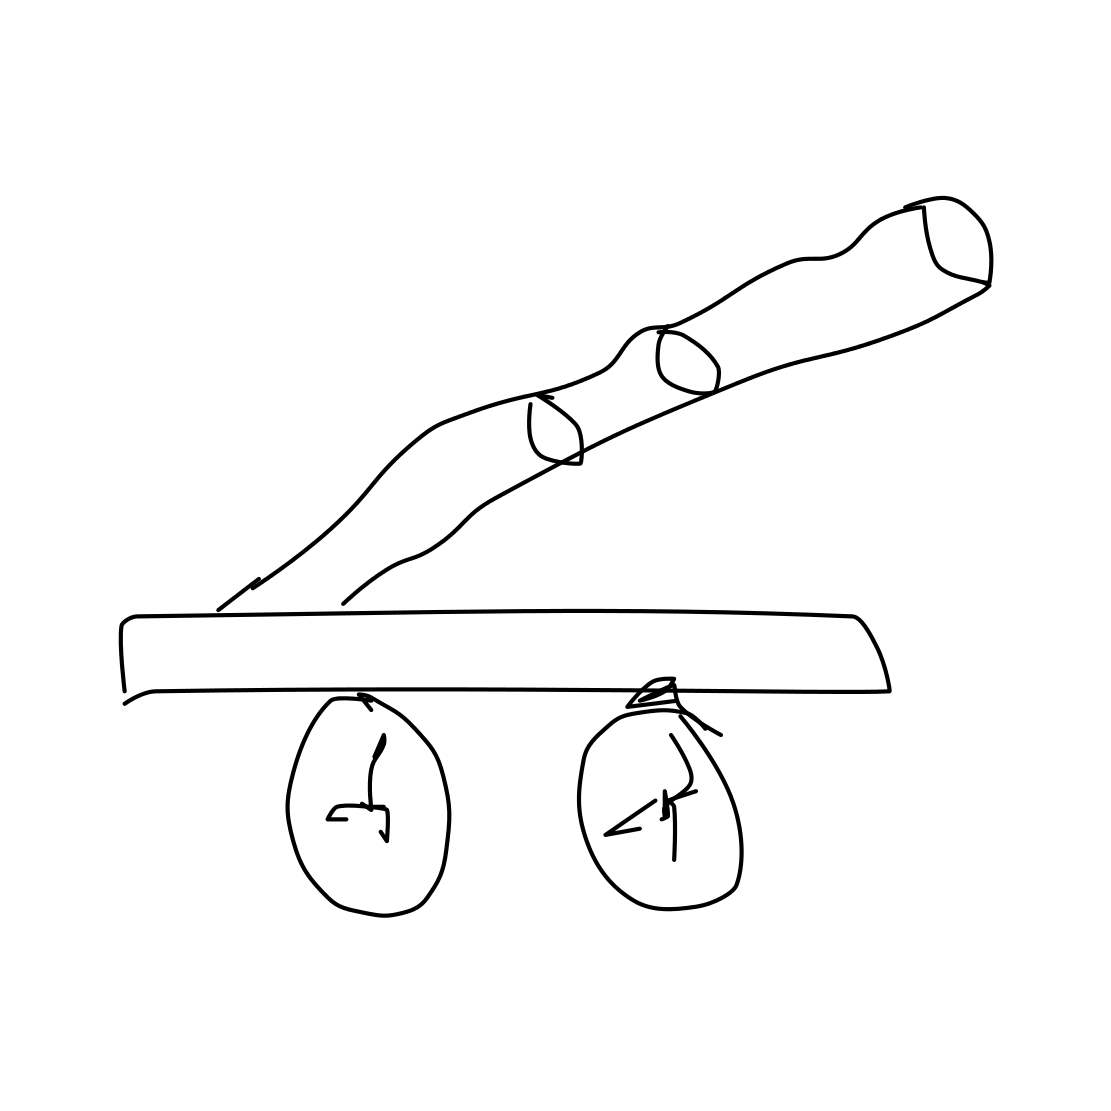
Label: cannon